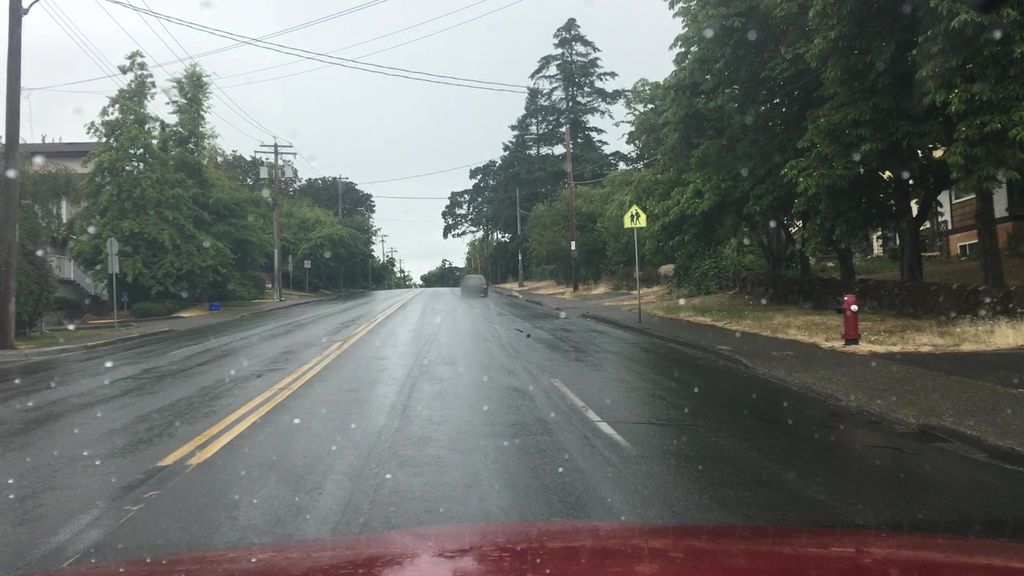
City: victoria